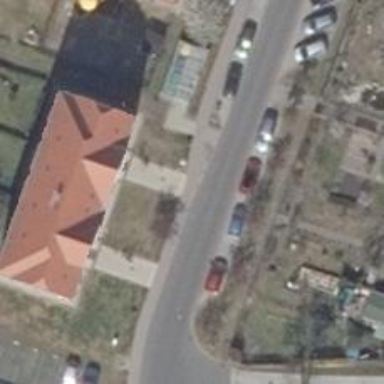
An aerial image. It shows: Footway.